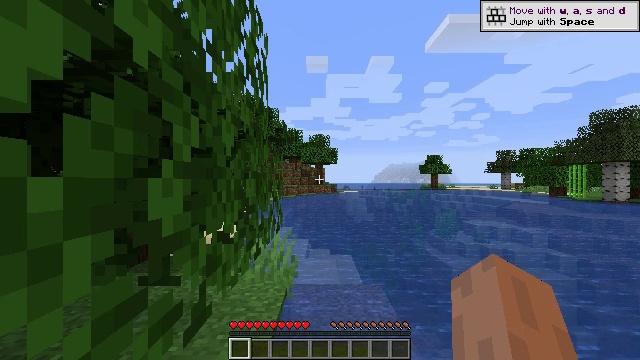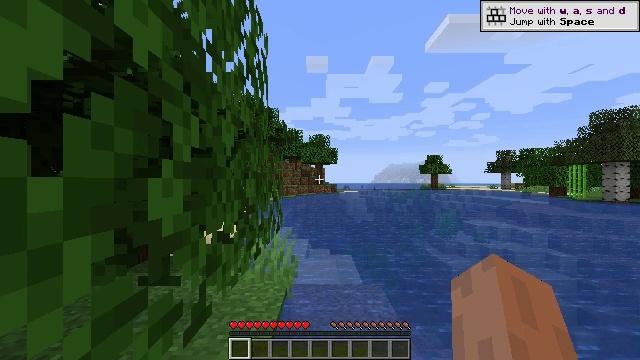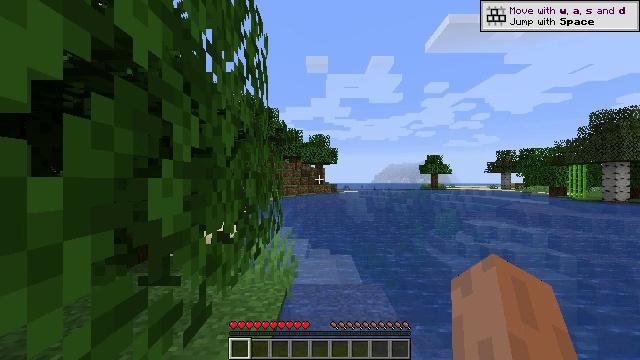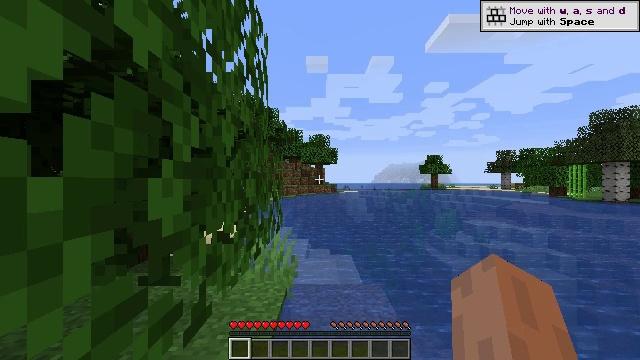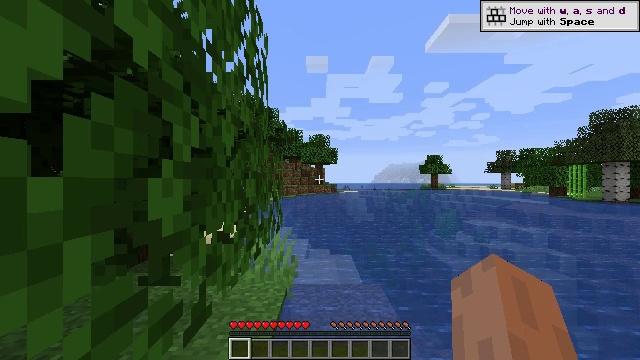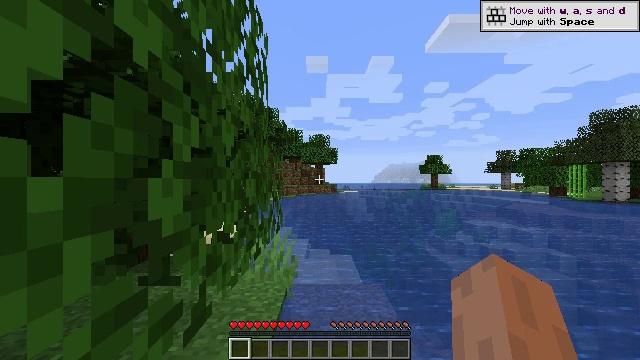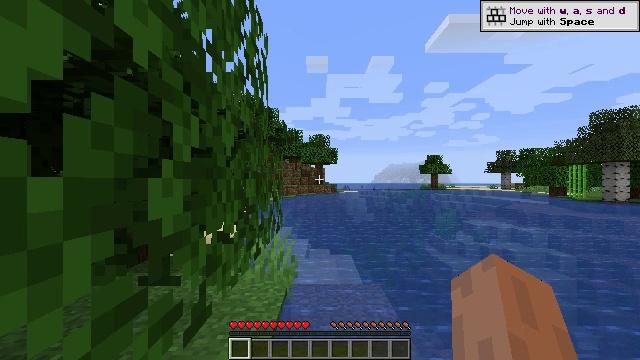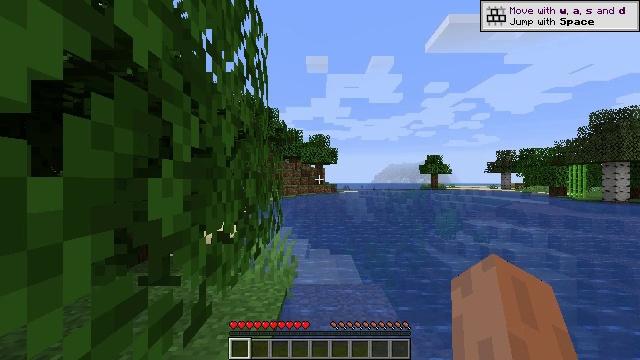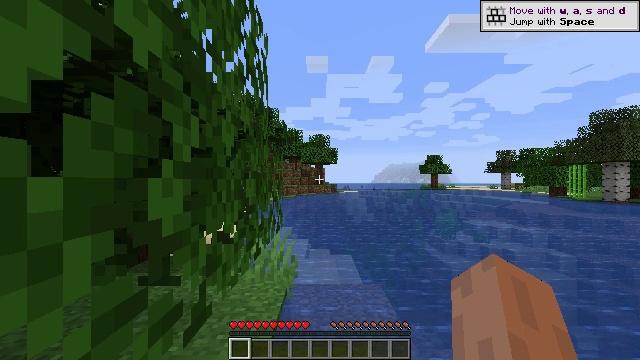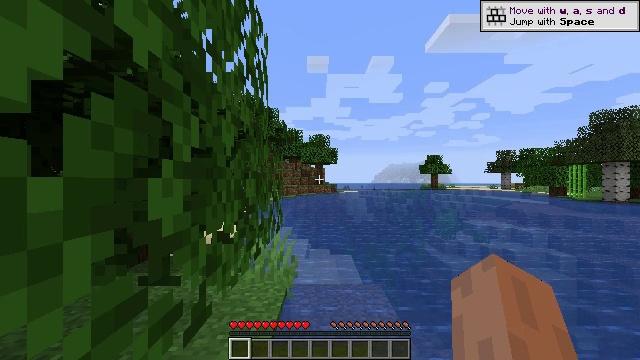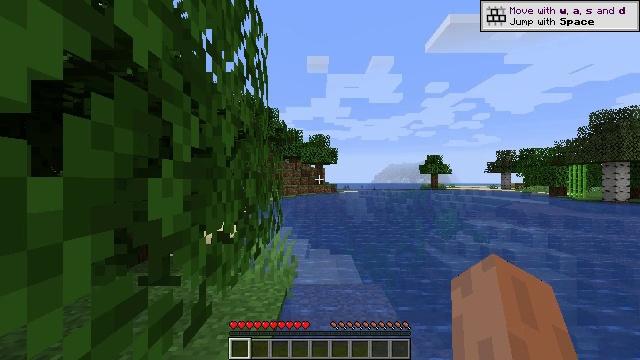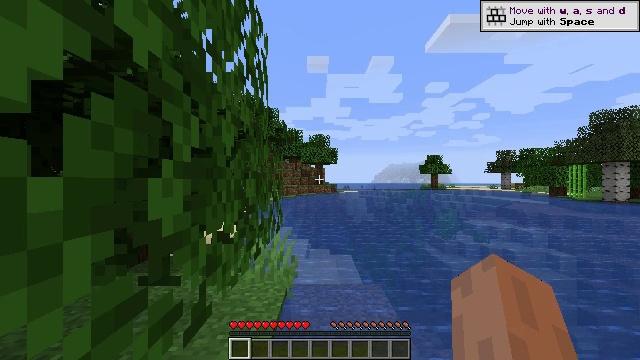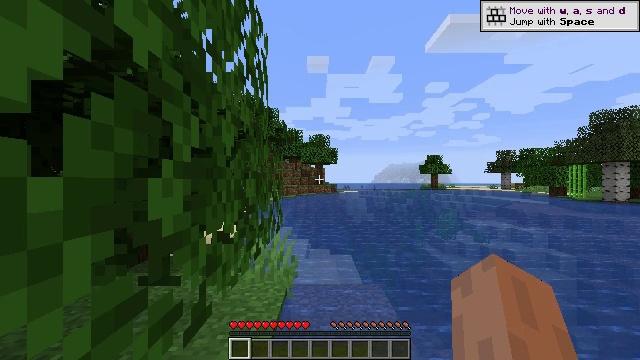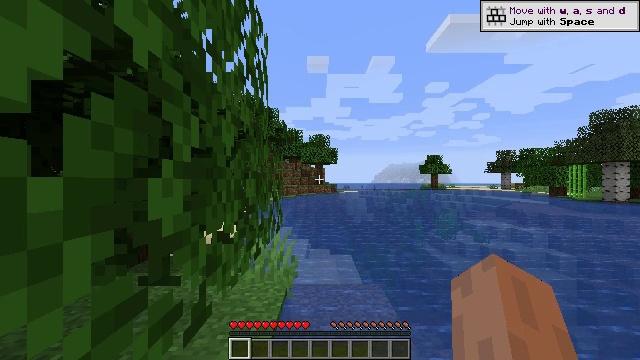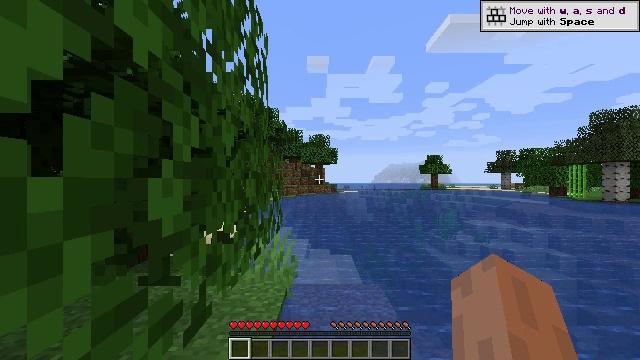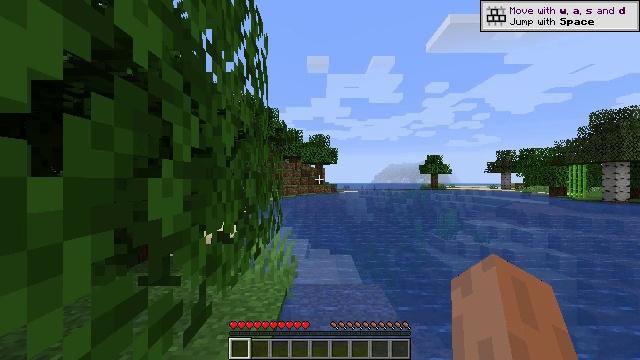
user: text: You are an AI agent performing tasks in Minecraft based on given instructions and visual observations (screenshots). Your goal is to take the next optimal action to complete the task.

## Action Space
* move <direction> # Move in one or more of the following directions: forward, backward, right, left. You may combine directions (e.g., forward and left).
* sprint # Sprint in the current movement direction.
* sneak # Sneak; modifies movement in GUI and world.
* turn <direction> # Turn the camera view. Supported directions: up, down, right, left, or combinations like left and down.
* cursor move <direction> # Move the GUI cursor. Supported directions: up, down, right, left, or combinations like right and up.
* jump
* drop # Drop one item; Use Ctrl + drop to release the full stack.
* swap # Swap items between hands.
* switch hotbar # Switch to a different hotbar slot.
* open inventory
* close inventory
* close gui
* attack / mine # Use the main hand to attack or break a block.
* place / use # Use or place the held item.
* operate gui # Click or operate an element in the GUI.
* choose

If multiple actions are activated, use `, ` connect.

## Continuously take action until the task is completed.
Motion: motion action
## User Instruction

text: Dig up the grass block for dirt.
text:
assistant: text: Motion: no_op
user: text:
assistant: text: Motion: no_op
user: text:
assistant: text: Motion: no_op
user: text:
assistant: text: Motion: no_op
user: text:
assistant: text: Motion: no_op
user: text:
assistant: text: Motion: no_op
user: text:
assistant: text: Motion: no_op
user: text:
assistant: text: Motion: no_op
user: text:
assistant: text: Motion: no_op
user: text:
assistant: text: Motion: no_op
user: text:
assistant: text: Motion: no_op
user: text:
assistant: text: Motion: no_op
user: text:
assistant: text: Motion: no_op
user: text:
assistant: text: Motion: no_op
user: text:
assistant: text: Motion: no_op
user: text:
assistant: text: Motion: no_op
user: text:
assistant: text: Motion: no_op
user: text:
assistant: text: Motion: no_op
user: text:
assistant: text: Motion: no_op
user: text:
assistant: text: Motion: no_op
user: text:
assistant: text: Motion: no_op
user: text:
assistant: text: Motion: no_op
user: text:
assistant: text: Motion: no_op
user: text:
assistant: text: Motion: no_op
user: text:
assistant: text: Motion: no_op
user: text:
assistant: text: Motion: no_op
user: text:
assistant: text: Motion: no_op
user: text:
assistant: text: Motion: no_op
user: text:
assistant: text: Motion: no_op
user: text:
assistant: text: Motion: no_op